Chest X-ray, AP view. Patient: 40 years old, sex F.
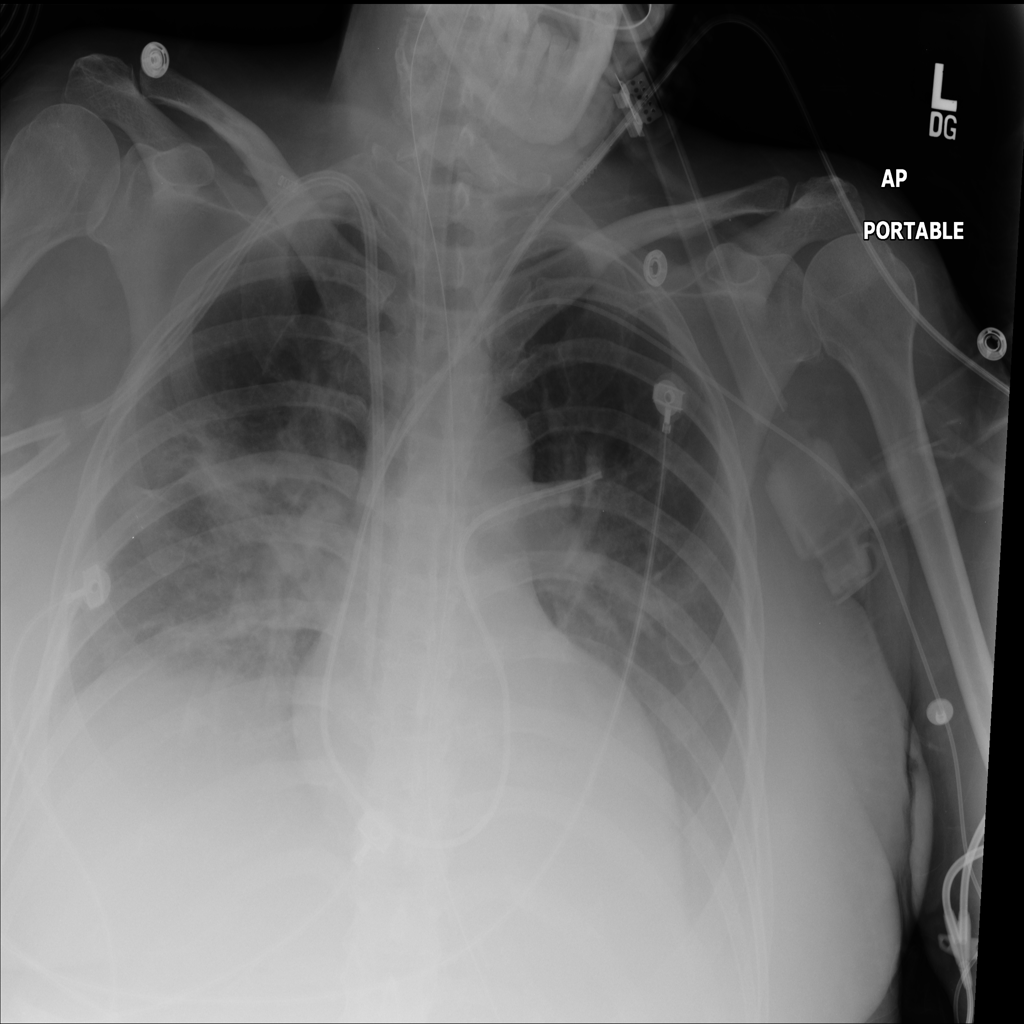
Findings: Effusion, Infiltration